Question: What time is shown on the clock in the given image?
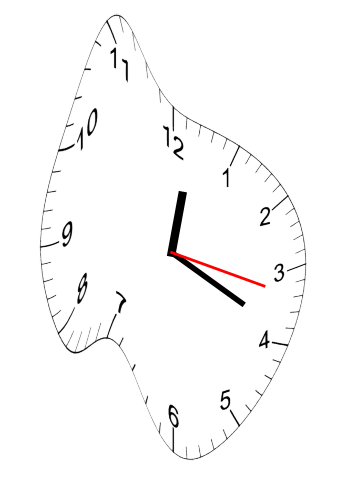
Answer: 12:19:17